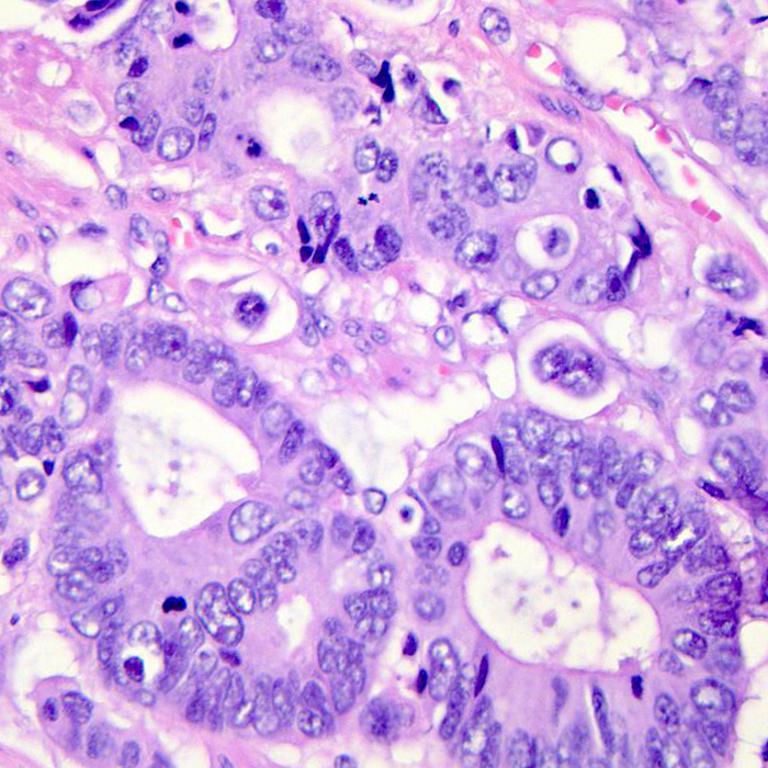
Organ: colon
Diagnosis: adenocarcinomas